【题型】选择题　【知识点】平面几何　【难度】medium
如图，在$\parallelogram ABCD$中，分别以$B$、$D$为圆心，大于$\dfrac{1}{2}BD$的长为半径画弧，两弧相交于点$M$、$N$，过$M$、$N$两点作直线交$BD$于$O$点，交$AD$、$BC$于点$E$、$F$，下列结论不正确的是（\quad）

\hfill
\begin{minipage}{0.45\textwidth}
    \begin{enumerate}
        \item[A.] $AE = CF$  \item[B.] $DE = BF$
        \item[C.] $DE = DC$
        \item[D.] $S_{\text{四边形}ABOE} = S_{\text{四边形}CDOF}$
    \end{enumerate}
\end{minipage}
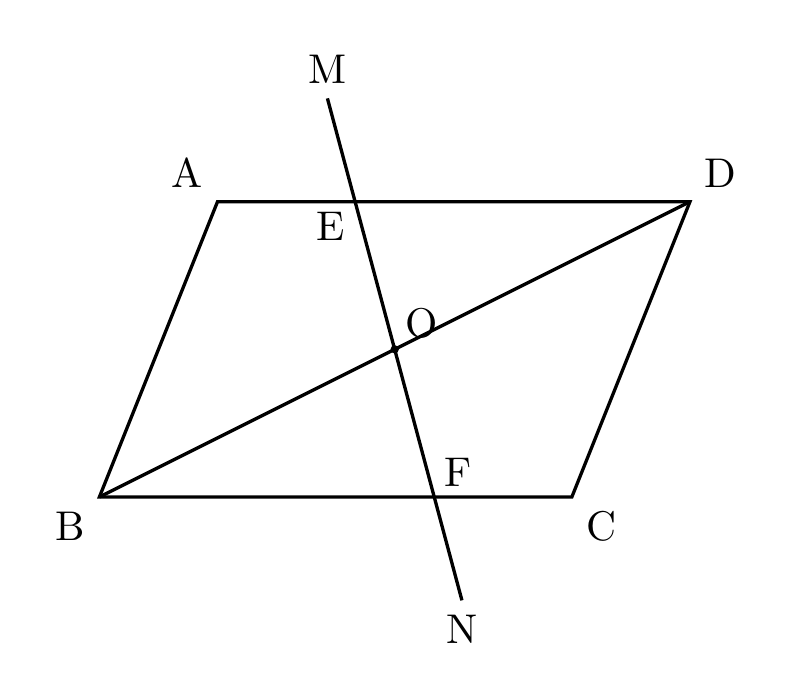
【解答】
\textbf{【答案】} \(\boldsymbol{C}\)

\textbf{【详解】} 解：由作图可知，\(MN\) 垂直平分 \(BD\)，

$
\therefore OB = OD,
$

\(\because\) 四边形 \(ABCD\) 是平行四边形，

%-------------------------------------
\(\therefore AD = BC,\ AD \parallel BC,\ \angle A = \angle C,\ AB = CD\),

\(\therefore \angle ADB = \angle CBD,\ \angle OED = \angle OFB\). 又 \(BD = BD\),

\(\therefore \triangle OED \cong \triangle OFB\ (\text{AAS}),\ \triangle ABD \cong \triangle CDB\ (\text{SAS})\),

\(\therefore DE = BF,\ S_{\triangle OED} = S_{\triangle OFB},\ S_{\triangle ABD} = S_{\triangle CDB}\),

\(\therefore AD - DE = BC - BF,\ S_{\triangle ABD} - S_{\triangle OED} = S_{\triangle CDB} - S_{\triangle OFB}\),

\(\therefore AE = CF,\ S_{\text{四边形}ABOE} = S_{\text{四边形}CDOF}\),

故 A、B、D 正确，不符合题意；

\(DE\) 与 \(DC\) 不一定相等，故 C 错误，符合题意，

故选：\(\boldsymbol{C}\).